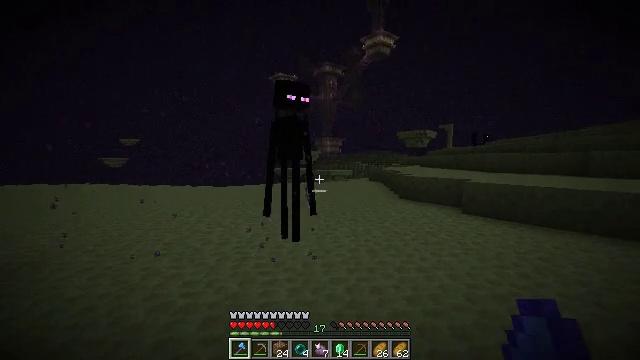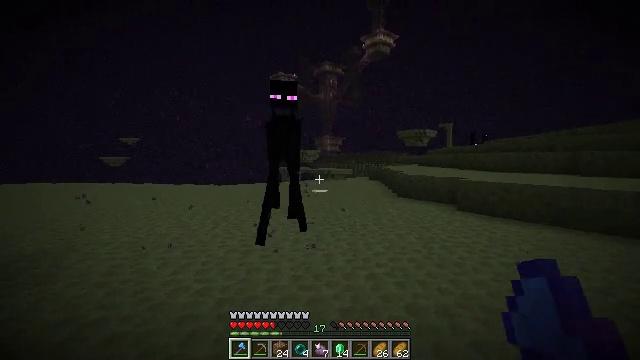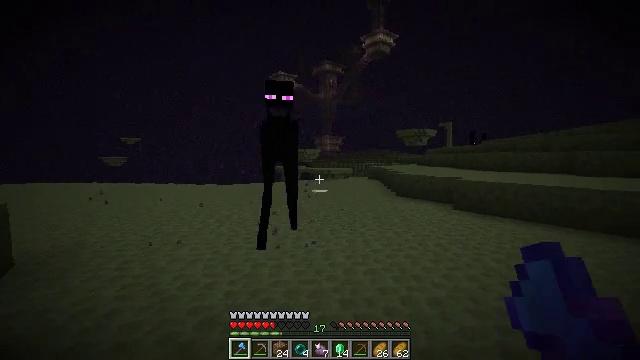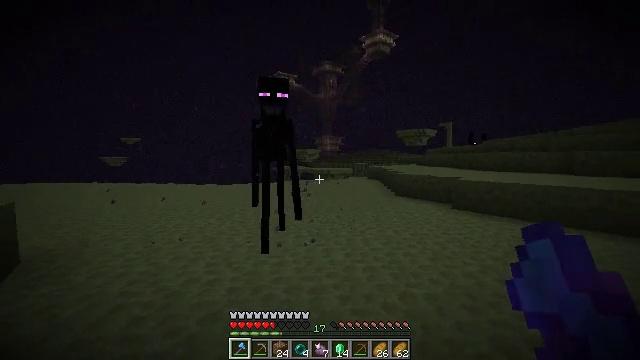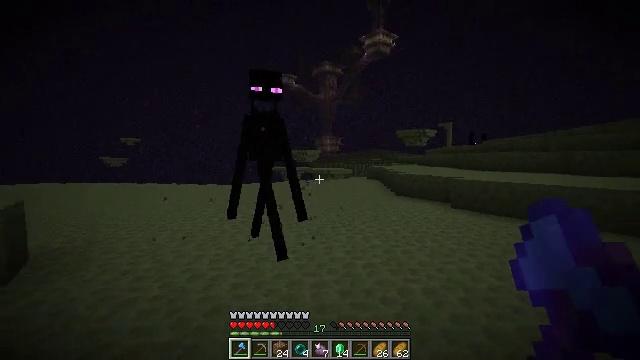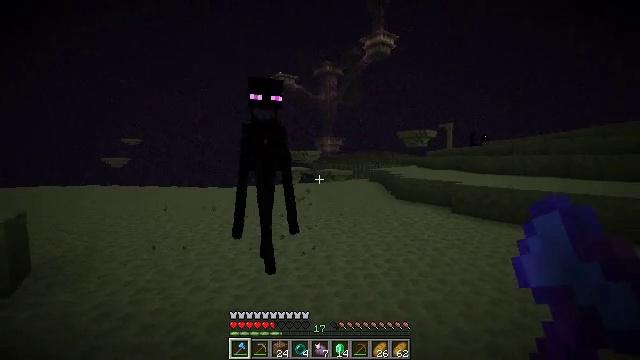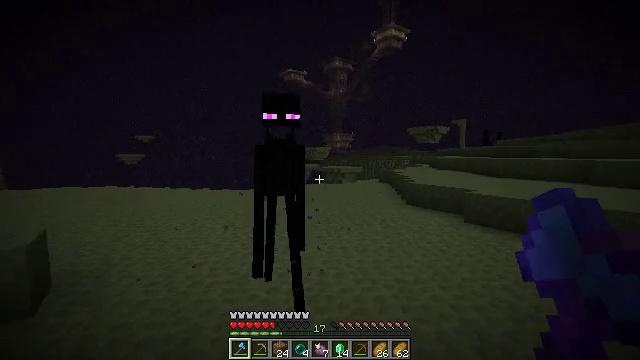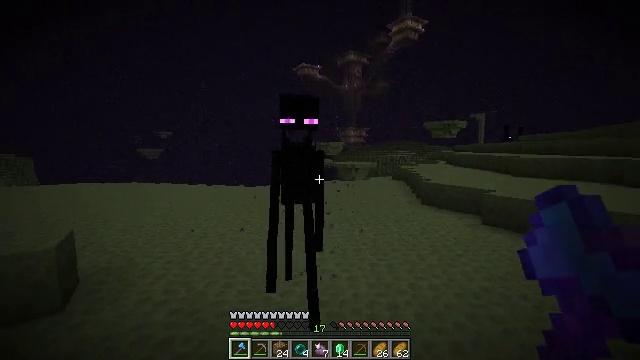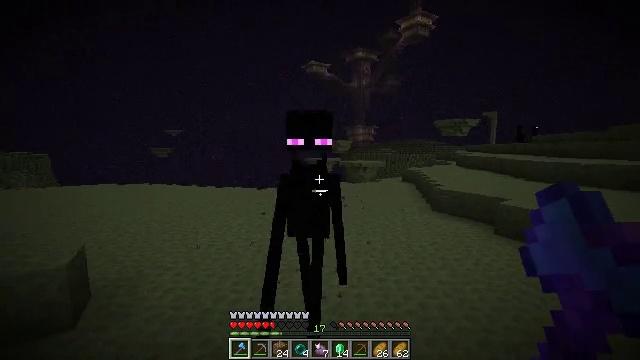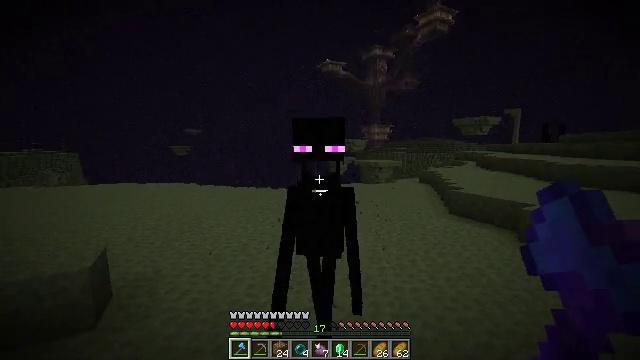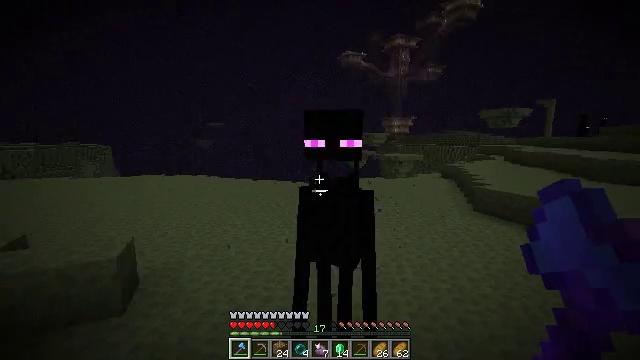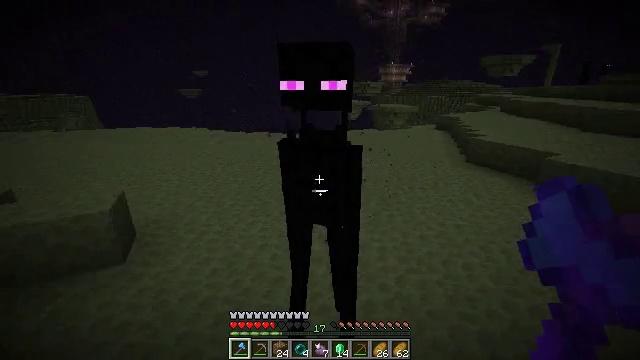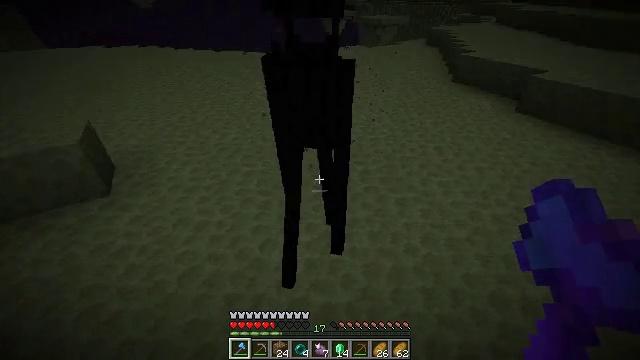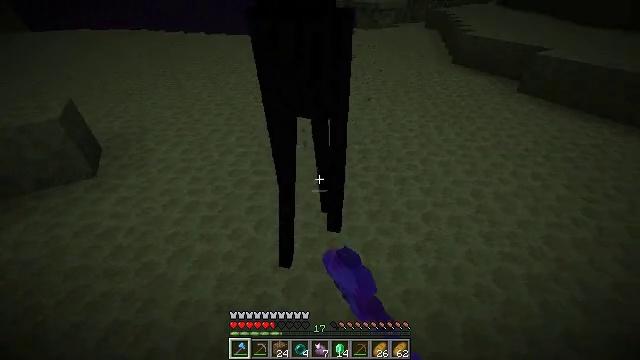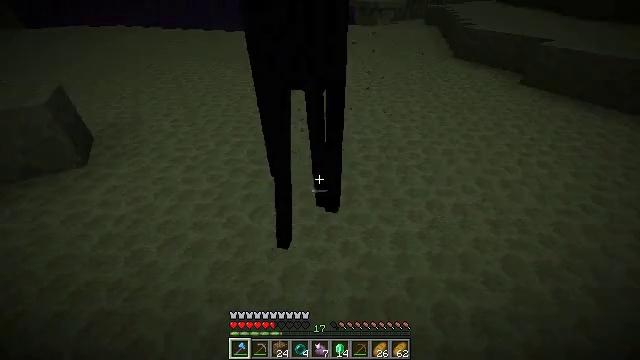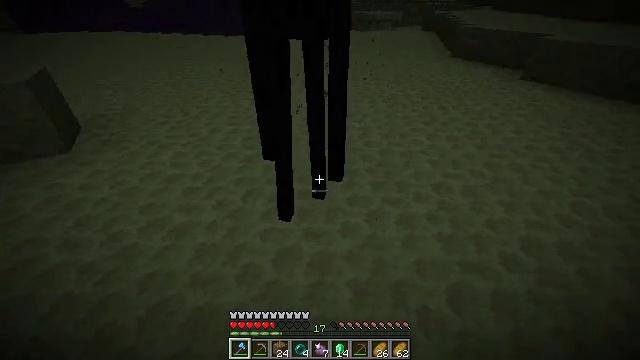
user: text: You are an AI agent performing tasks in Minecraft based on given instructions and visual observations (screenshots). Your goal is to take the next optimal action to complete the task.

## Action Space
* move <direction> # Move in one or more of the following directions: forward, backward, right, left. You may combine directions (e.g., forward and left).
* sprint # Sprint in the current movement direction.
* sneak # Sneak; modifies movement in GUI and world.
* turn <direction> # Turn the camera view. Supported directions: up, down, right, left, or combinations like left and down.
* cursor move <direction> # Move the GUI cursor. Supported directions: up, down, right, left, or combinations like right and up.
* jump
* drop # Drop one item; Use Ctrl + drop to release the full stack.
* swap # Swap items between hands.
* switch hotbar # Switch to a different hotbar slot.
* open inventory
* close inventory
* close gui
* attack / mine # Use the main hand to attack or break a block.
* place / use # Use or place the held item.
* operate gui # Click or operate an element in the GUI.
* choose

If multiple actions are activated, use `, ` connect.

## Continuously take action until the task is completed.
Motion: motion action
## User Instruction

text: Defeat an enderman.
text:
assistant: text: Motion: move back
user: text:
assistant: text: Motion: move back
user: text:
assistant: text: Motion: no_op
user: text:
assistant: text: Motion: no_op
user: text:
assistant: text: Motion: move forward, jump
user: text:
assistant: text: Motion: move forward, turn left and down, jump
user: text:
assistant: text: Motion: move forward, turn left and down, jump
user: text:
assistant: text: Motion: move forward, turn left, jump
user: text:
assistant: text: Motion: move forward, turn left, jump
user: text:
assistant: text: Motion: turn left and down
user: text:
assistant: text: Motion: move back, turn right and down
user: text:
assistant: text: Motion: move back, turn right and down, attack / mine
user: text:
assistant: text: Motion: move back, turn down, attack / mine
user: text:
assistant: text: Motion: move back, attack / mine
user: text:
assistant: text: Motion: move back, turn up
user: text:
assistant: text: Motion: move back, turn left and up
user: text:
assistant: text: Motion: no_op